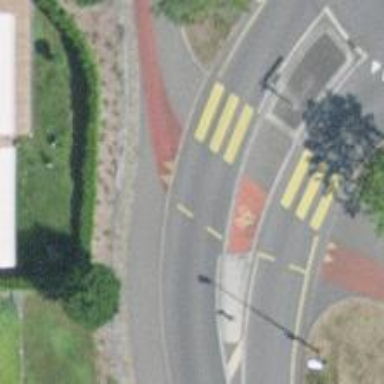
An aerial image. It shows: Footway that serves as traffic island.